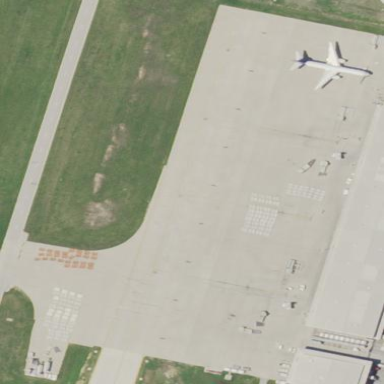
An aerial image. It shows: Apron at the airport with concrete surface.